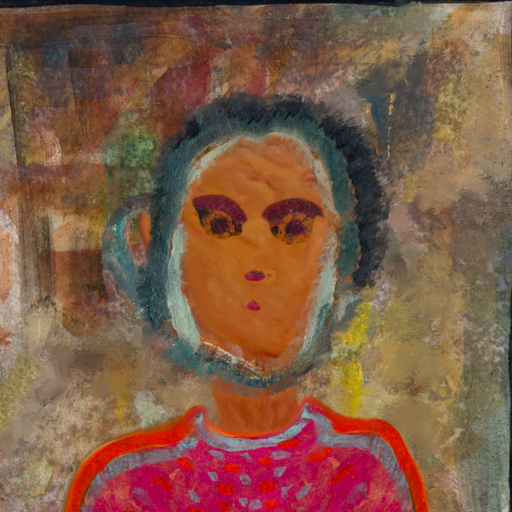
Background: Mosgoul, Head And Neck Front: Pious_Lady, Face Front: Doll, Bust: Sisters, Hair Front: Boggyland, Head Accessory: Blank, Second Necklace: Blank, Necklace: Blank, Baby: Blank